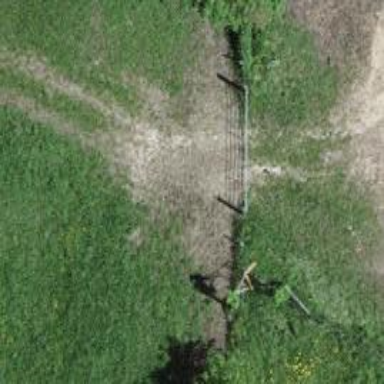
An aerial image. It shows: Gate.